Chest X-ray:
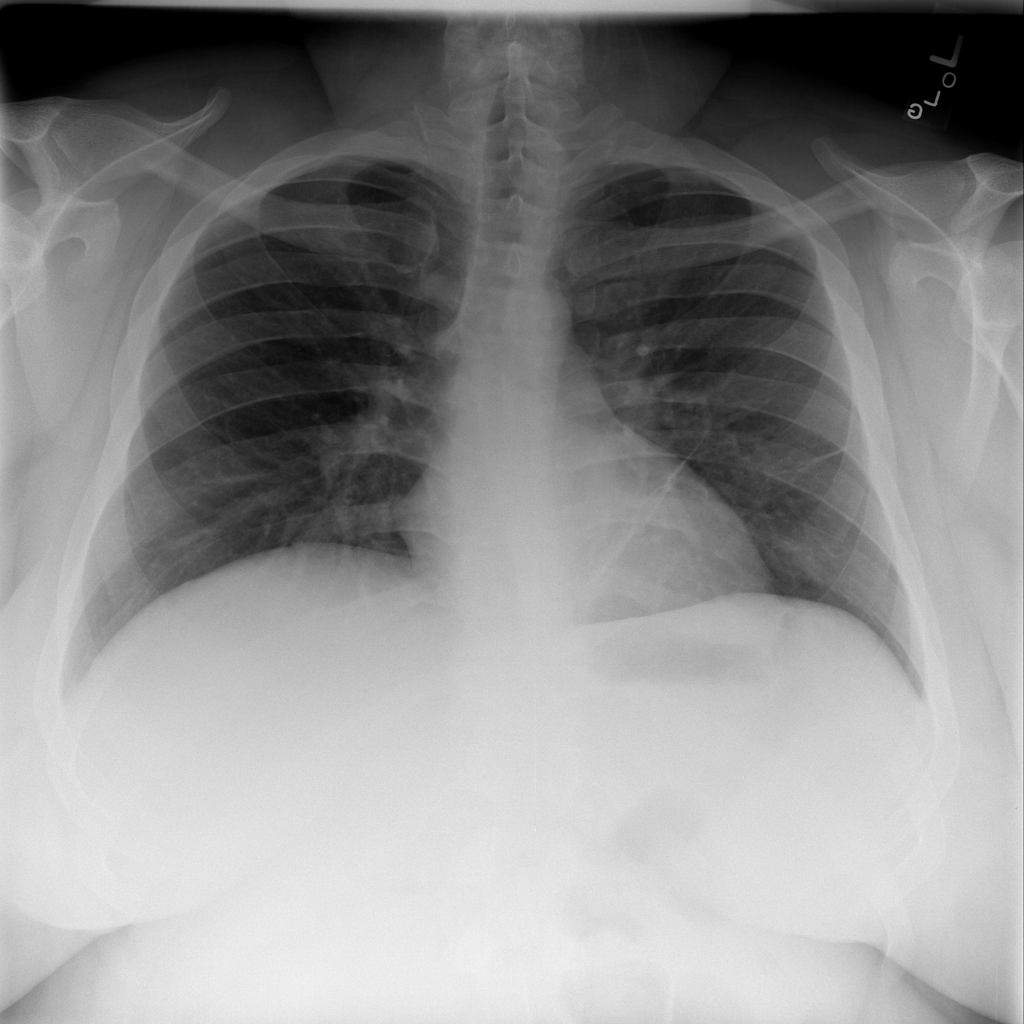
Findings: Fibrosis
No abnormal finding: no